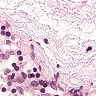
Metastatic tissue present: no